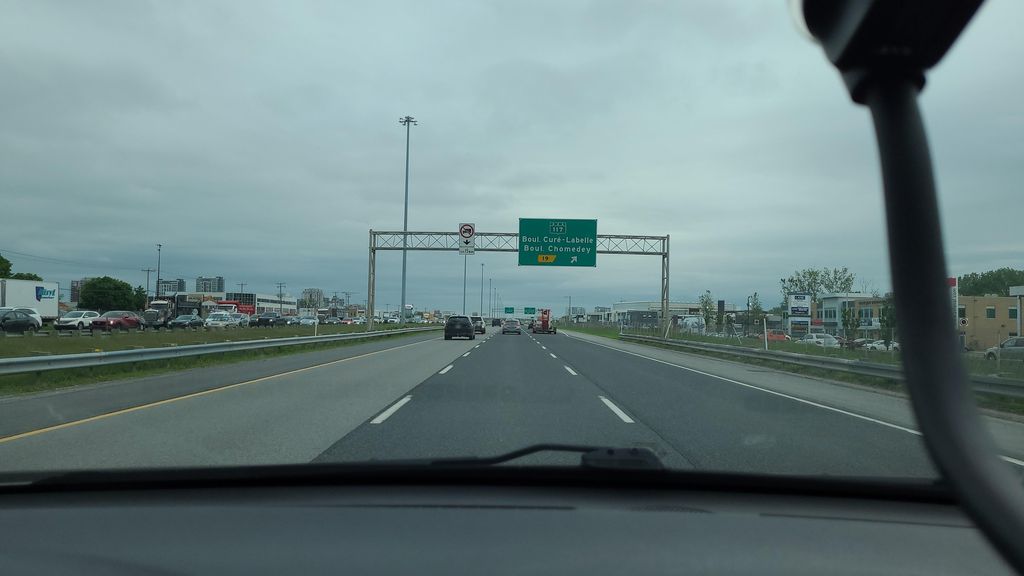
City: montreal